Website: crate-barrel
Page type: customer-info-address
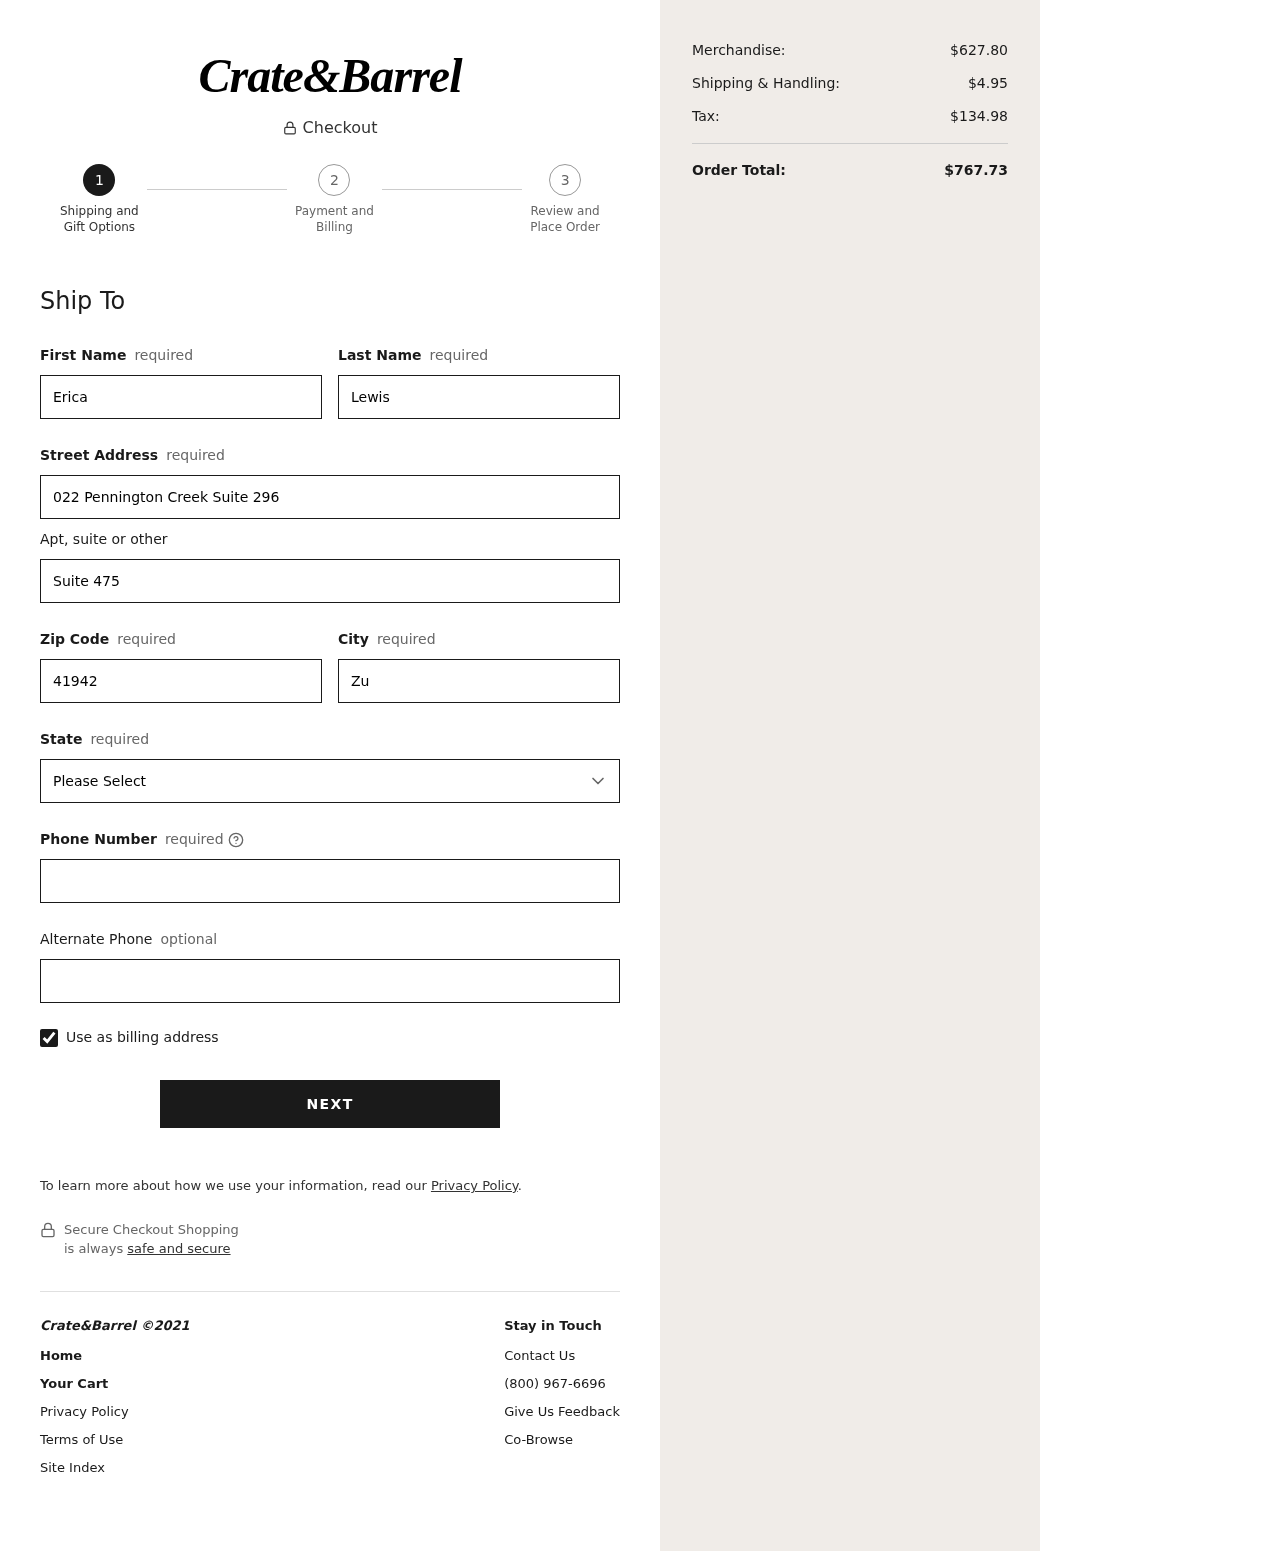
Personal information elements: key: PII_STATE
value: PW
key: PII_FIRSTNAME
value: Erica
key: PII_LASTNAME
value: Lewis
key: PII_STREET
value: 022 Pennington Creek Suite 296
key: PII_STREET2
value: Suite 475
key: PII_POSTCODE
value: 41942
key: PII_CITY
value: Zunigaside
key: PII_PHONE
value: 9502065269
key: PII_PHONE_ALT
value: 4185574662
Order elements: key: ORDER_SUBTOTAL
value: $627.80
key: ORDER_SHIPPING_COST
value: $4.95
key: ORDER_TAX
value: $134.98
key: ORDER_TOTAL
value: $767.73